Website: lowes
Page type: billing-address
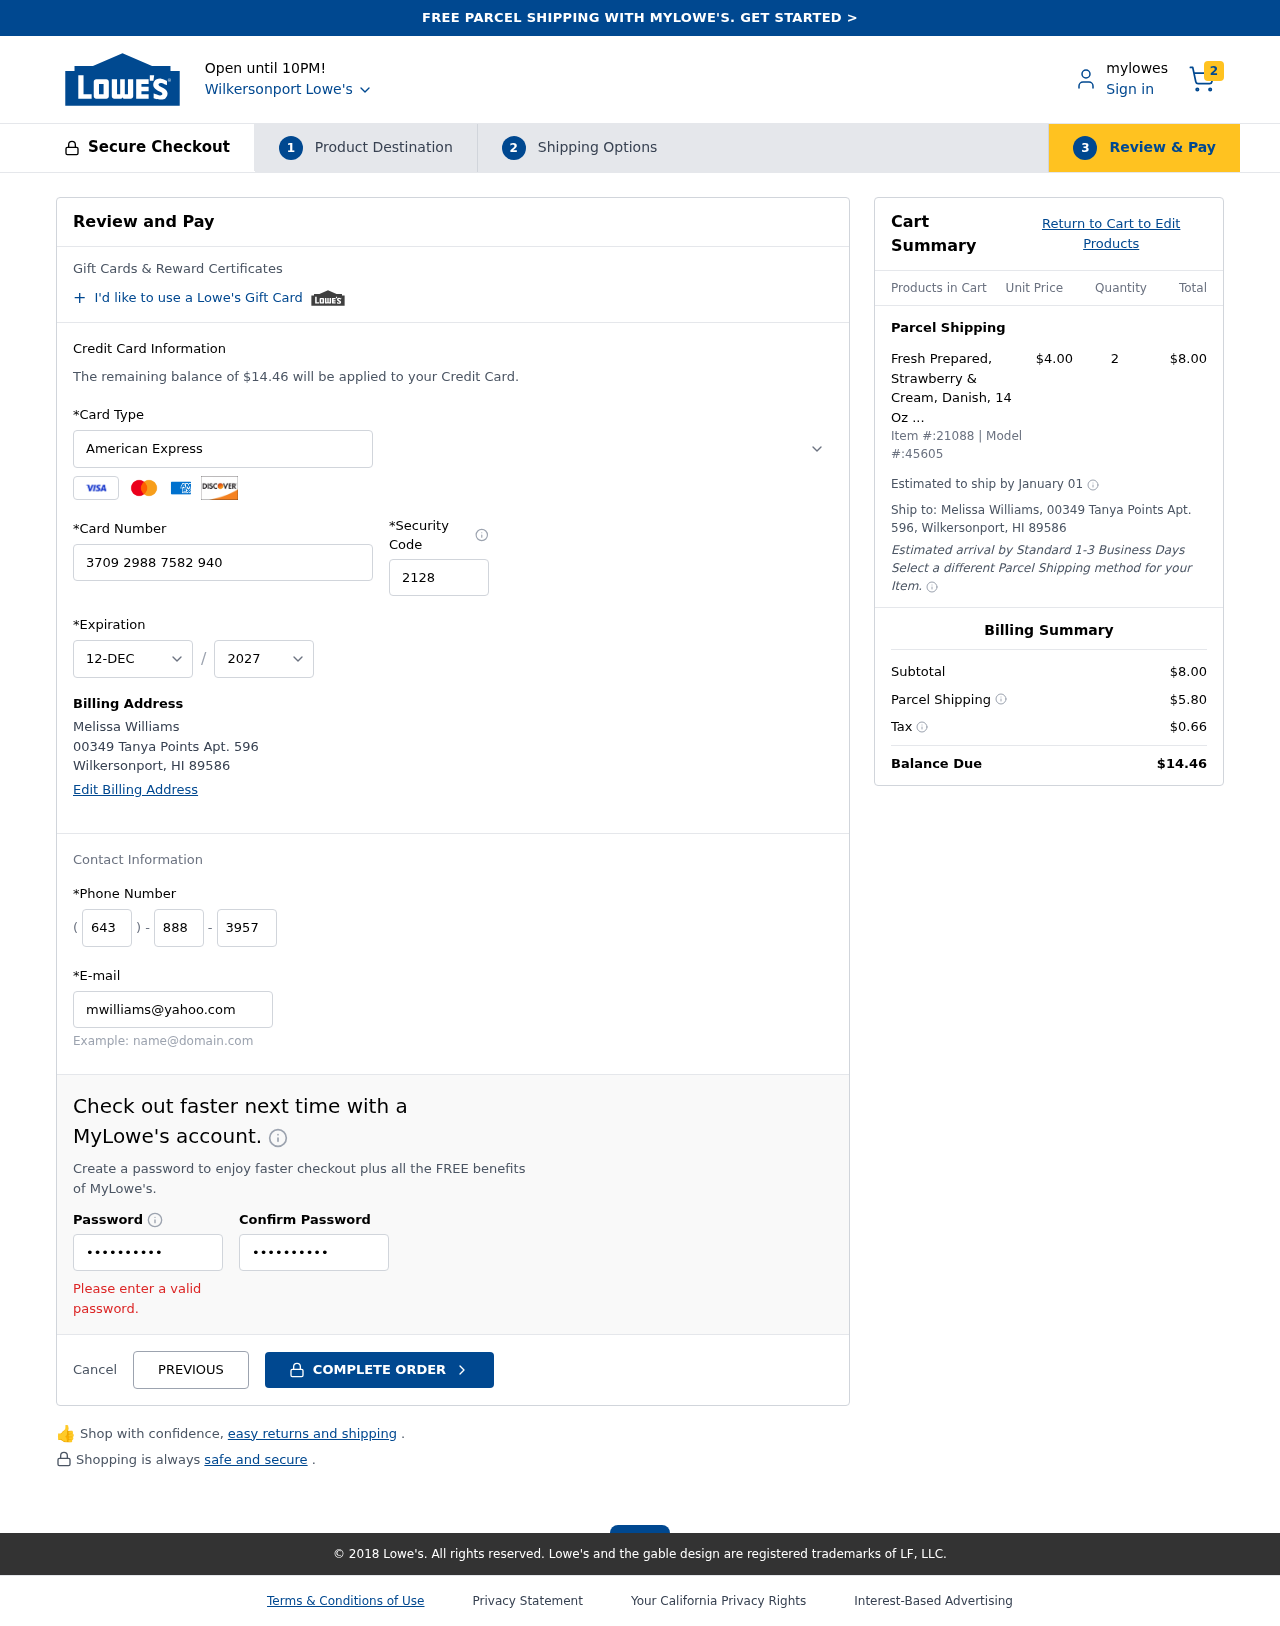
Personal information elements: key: PII_CARD_CVV
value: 2128
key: PII_CARD_EXPIRY_MONTH
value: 12
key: PII_CARD_EXPIRY_YEAR
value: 27
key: PII_CARD_NUMBER
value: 3709 2988 7582 940
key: PII_CARD_TYPE
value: American Express
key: PII_CITY
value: Wilkersonport
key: PII_CITY_STATE_ZIP
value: Wilkersonport, HI 89586
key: PII_EMAIL
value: mwilliams@yahoo.com
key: PII_FULLNAME
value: Melissa Williams
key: PII_PHONE_AREA
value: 643
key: PII_PHONE_PREFIX
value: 888
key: PII_PHONE_SUFFIX
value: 3957
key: PII_STREET
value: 00349 Tanya Points Apt. 596
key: PII_FULLNAME2
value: Melissa Williams
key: PII_STREET2
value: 00349 Tanya Points Apt. 596
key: PII_CITY_STATE_ZIP2
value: Wilkersonport, HI 89586
Product elements: key: PRODUCT1_NAME
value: Fresh Prepared, Strawberry & Cream, Danish, 14 Oz (4 Count)
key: PRODUCT1_PRICE
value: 4
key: PRODUCT1_QUANTITY
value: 2
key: PRODUCT_ITEM_NUMBER
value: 21088
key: PRODUCT_MODEL_NUMBER
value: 45605
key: PRODUCT1_LINE_TOTAL
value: $8.00
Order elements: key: ORDER_NUM_ITEMS
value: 2
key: ORDER_TOTAL
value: $14.46
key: ORDER_SHIPPING_DATE
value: January 01
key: ORDER_SUBTOTAL
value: $8.00
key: ORDER_SHIPPING_COST
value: $5.80
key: ORDER_TAX
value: $0.66